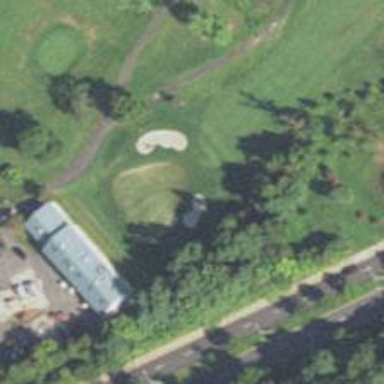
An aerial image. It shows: View of golf hole.